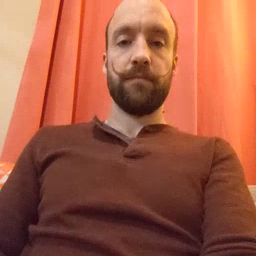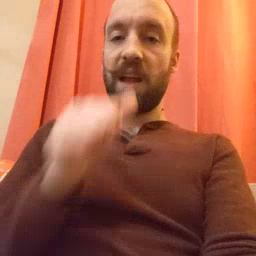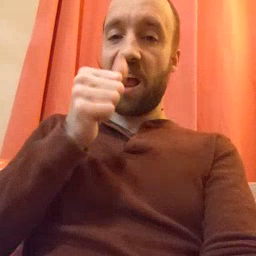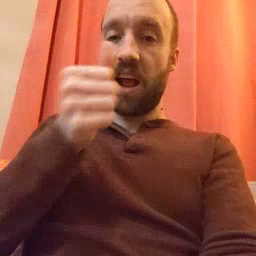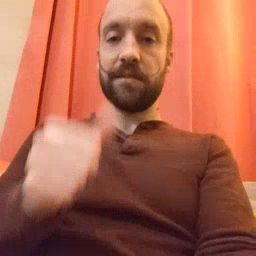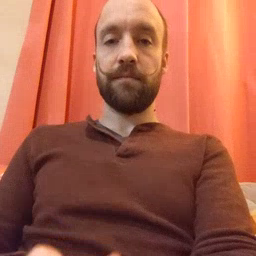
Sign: nuts